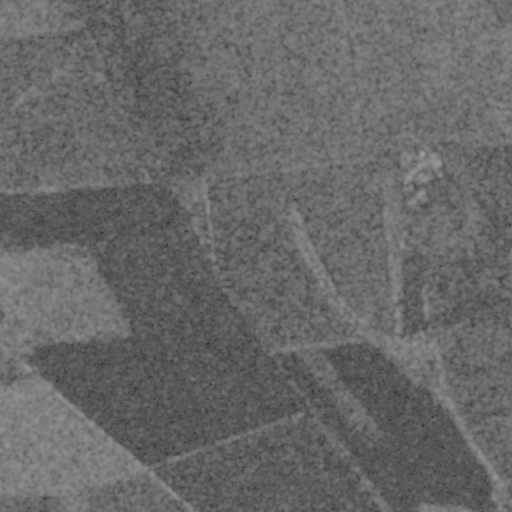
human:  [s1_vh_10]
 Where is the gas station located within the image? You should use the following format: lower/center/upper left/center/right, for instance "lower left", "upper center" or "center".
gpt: The gas station is located in the center of the image.
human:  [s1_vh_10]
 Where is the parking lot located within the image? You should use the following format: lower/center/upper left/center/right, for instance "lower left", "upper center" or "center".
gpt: The parking lot is located in the upper right of the image.
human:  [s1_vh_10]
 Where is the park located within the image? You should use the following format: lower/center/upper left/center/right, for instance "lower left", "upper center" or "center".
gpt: There is no park in the image.

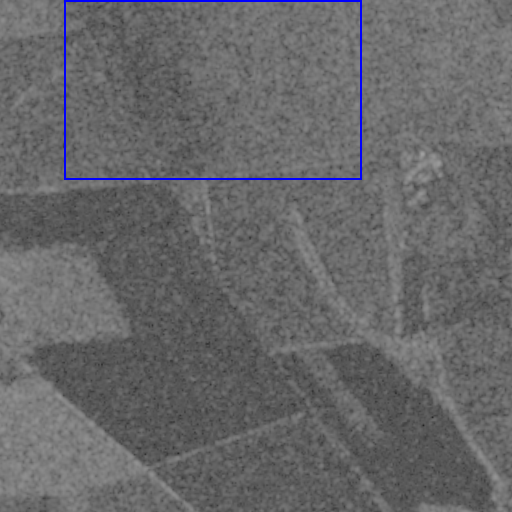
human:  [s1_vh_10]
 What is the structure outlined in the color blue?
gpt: The structure outlined in blue is a crop field.
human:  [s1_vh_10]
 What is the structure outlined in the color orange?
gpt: There is no orange outline.